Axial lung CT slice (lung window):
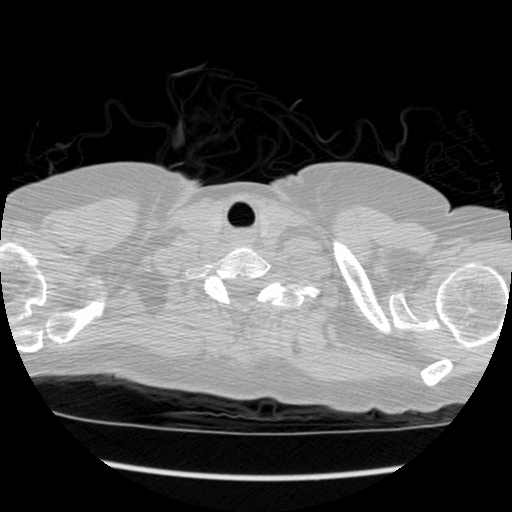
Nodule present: no